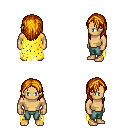
a pixel art fantasy rpg character, male body template, human, tanned skin, yellow tattered cape, teal pants, dark blonde long hairstyle, four views (front, back, left, right), 2x2 character sprite sheet, small pixel art, hard edges, no anti-aliasing